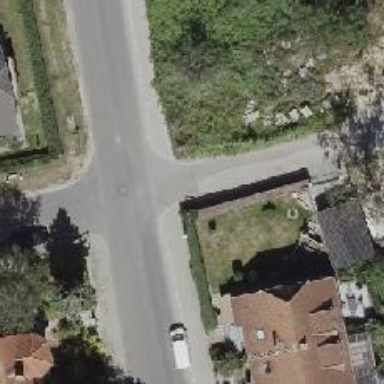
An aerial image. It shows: Road with "give way" sign.